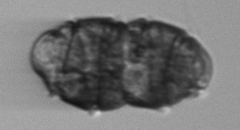
Label: Margalefidinium